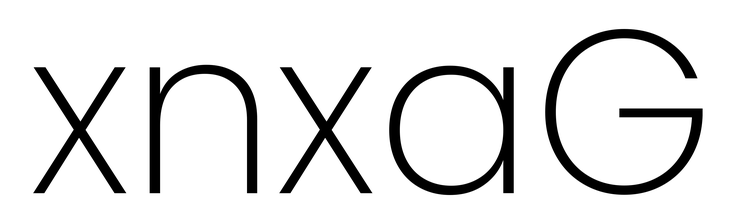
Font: Poppins-ExtraLight